Interaction volume radius: 10 \u00c5
Interaction volume height: 20 \u00c5
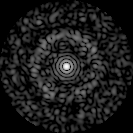
Disorder parameter: 0.7943